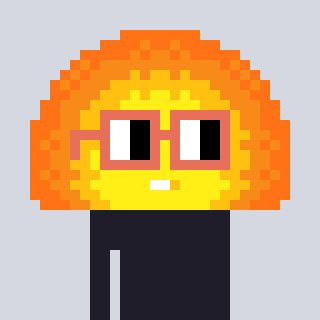
a pixel art character with square orange glasses, a sunset-shaped head and a grayscale-colored body on a cool background